Question: I'm working with the 'pander' and 'sendmailr' packages to send a small data frame in the body of an email, rather than as an attachment. I'd like to send it from and to a gmail account.
I'm close, but the column headers won't align with the columns themselves in the email body the way they do in Rstudio for example- basically the column headers are too wide to line up with the data columns below them.
It seems the problem is the way the dashes and whitespaces are compressed in various email clients (I tried this in gmail, yahoo and hotmail through the web and through the email client that ships with OS X Mavericks). I was able to remedy the problem in my OS X email client by going to 'preferences' and checking the box labeled 'use fixed-width font for plain-text messages' but I'd like it to work on multiple devices, with multiple clients, etc for many of my coworkers so I'm wondering if there's a way that doesn't involve global email settings.
Here is the code to reproduce the problem:
'''
library(sendmailR) # for emails from R
library(pander) # for table-formatting that does not require HTML
results <- head(iris)
pander(results) # widths look great so far...
a = pandoc.table.return(results)
strsplit(a, "
") # widths still look great...
panderOptions('table.split.table', Inf) # show all columns on same line
msg_content <- mime_part(
pandoc.table.return(results, style = "multiline")
)
# I'm using my own gmail address for email_from and email_to
sendmail(from = email_from,
to = email_to,
subject = "test",
msg = msg_content
)
'''
... and the email received has the problem described above.
Next you can see an image which illustrates the problem:

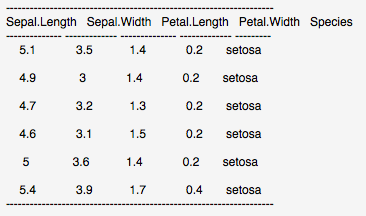
Answer: The problem with plain text e-mails and using markdown tables is that the e-mail client usually displays the text with a non-fixed font, and you have to use custom settings in all your e-mail client to override that (like you did with your OS X e-mail client). On the other hand, that's why HTML mails are trending :)
So let's create a HTML mail and include the markdown table in a 'pre' block:
'''
msg_content <- mime_part(paste('<!DOCTYPE html PUBLIC "-//W3C//DTD XHTML 1.0
Strict//EN" "http://www.w3.org/TR/xhtml1/DTD/xhtml1-strict.dtd">
<html xmlns="http://www.w3.org/1999/xhtml">
<head>
<meta http-equiv="Content-Type" content="text/html; charset=utf-8" />
<meta name="viewport" content="width=device-width, initial-scale=1.0"/>
</head>
<body><pre>', paste(pander.return(results, style = "multiline"), collapse = '
'), '</pre></body>
</html>'))
'''
Due to a bug in 'sendmailR', we have to override the 'Content-type' to HTML:
'''
msg_content[["headers"]][["Content-Type"]] <- "text/html"
'''
And now it's ready to be sent via the comment you used in your example, resulting in:

The table should look similarly fine in any other HTML-capable e-mail client. Please note that this way you could also use HTML tables instead of markdown if that would fit your needs better.